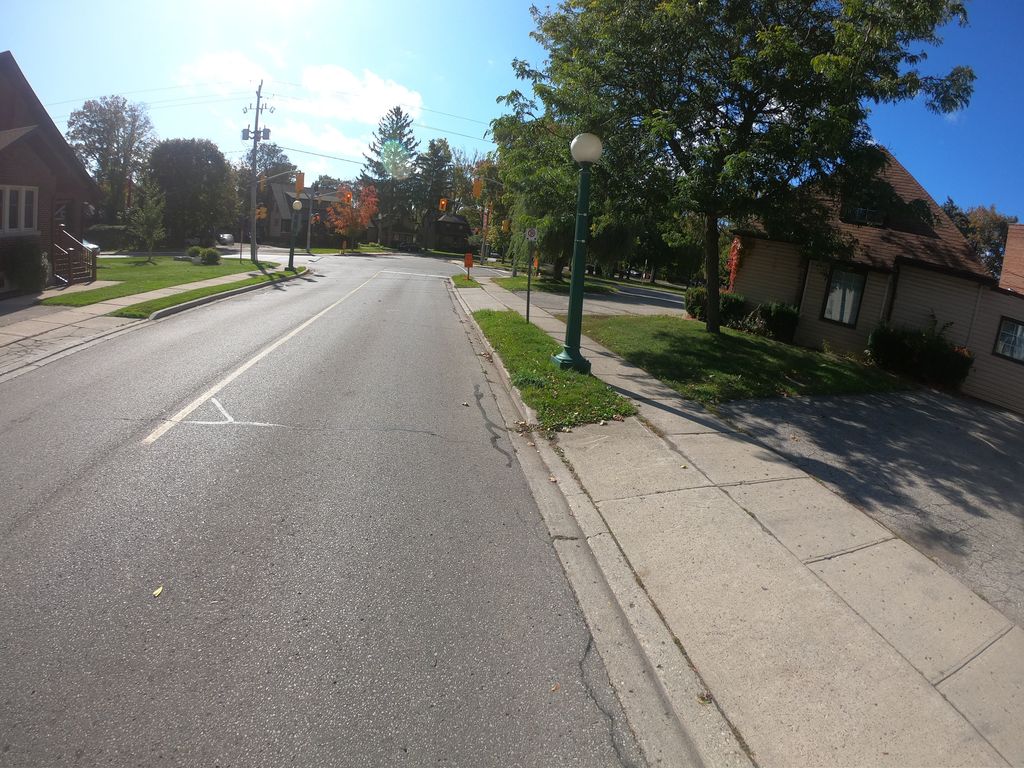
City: kitchener-waterloo